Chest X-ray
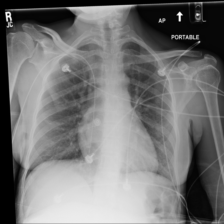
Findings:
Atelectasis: negative
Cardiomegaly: negative
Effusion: negative
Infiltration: negative
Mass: negative
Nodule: negative
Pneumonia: negative
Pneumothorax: negative
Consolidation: negative
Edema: negative
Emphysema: negative
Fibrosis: negative
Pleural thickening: negative
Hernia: negative